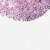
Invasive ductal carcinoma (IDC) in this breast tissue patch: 1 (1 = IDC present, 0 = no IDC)